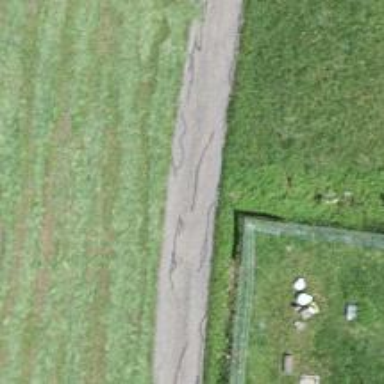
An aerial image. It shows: Hedge barrier.